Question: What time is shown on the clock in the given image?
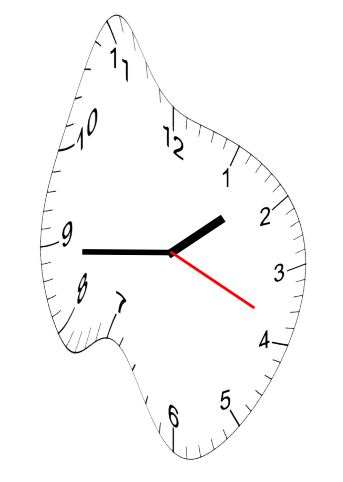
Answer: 01:44:19